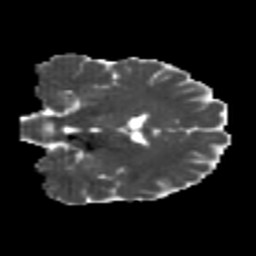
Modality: MD
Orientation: coronal
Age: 20
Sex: male
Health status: healthy
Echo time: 0.074 s